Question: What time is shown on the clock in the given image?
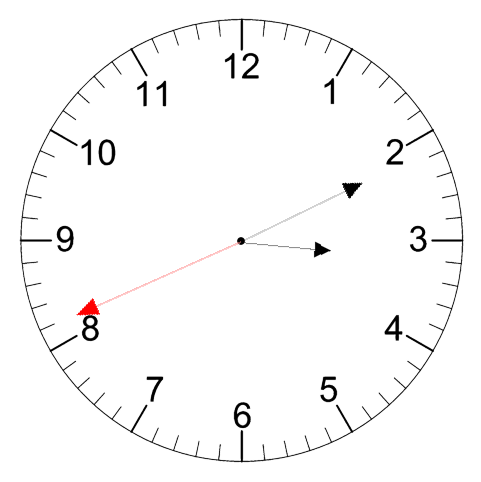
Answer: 03:10:41